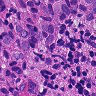
Metastatic tissue present: yes